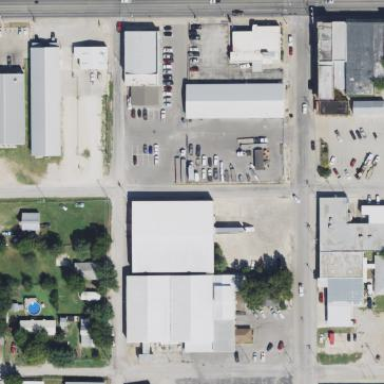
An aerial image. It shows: Warehouse building with industrial works happening inside.